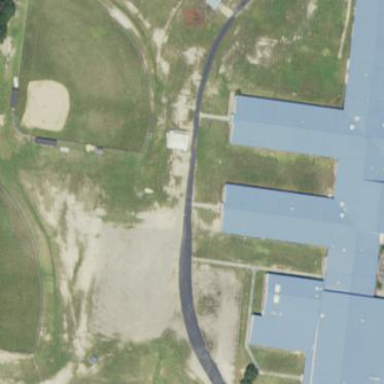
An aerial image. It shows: School building.